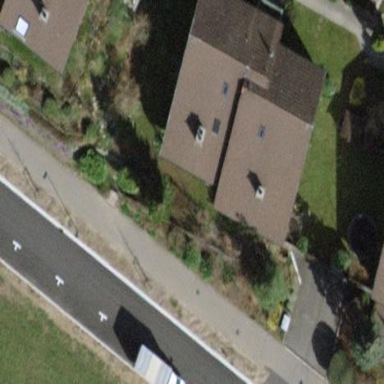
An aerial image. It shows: Detached building.